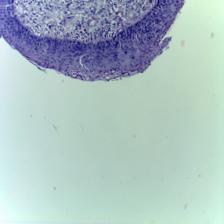
Diagnosis: Normal